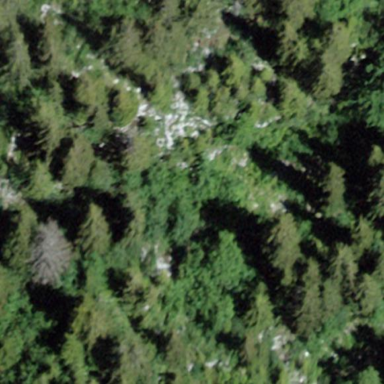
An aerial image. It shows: Woodland with needle-leaved trees.